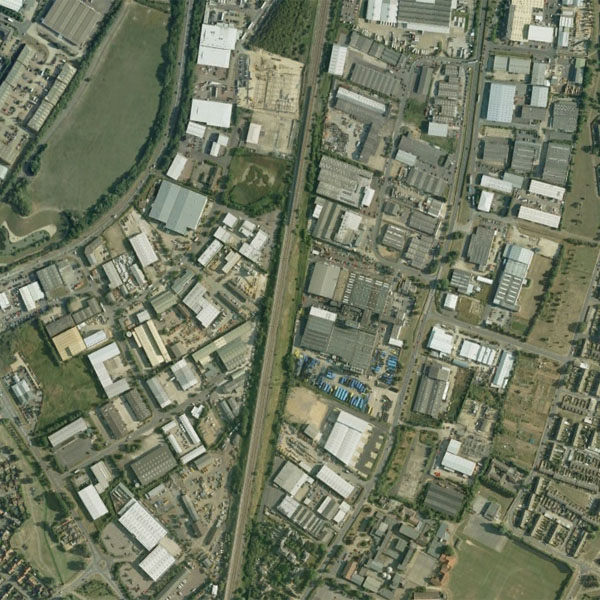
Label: Industrial